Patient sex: F
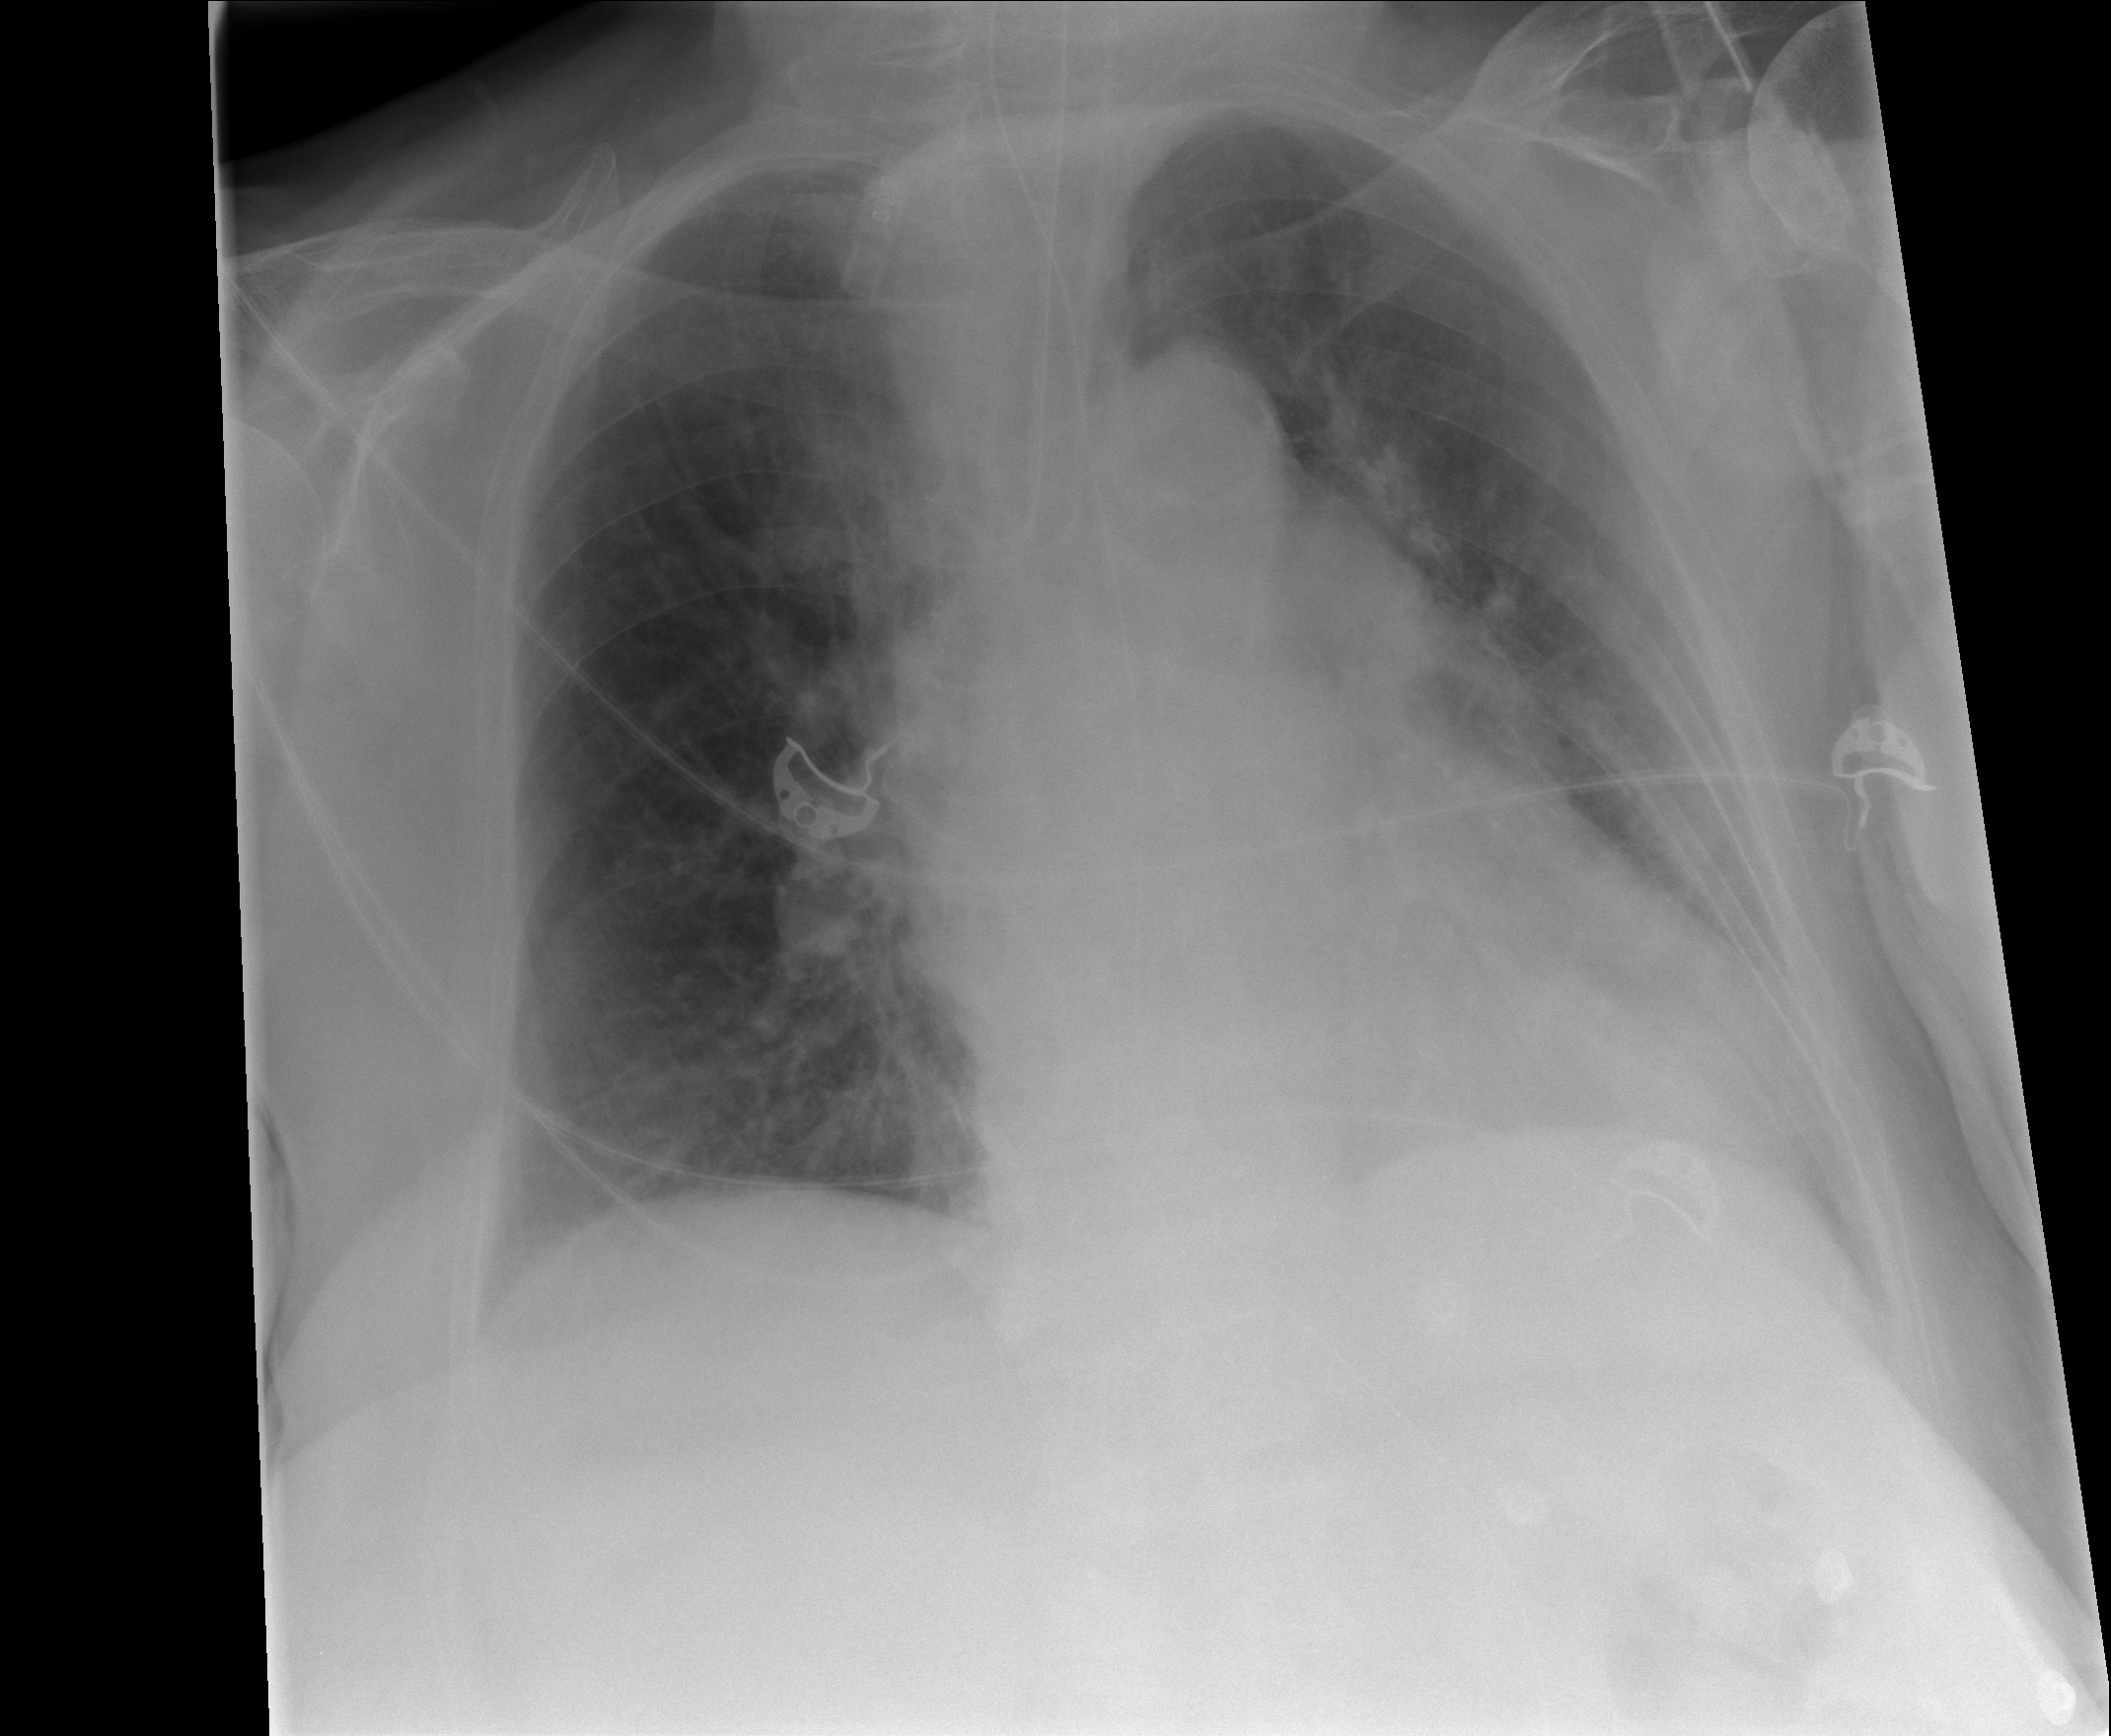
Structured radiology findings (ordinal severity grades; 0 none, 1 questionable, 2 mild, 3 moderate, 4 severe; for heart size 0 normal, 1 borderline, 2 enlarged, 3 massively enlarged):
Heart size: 2
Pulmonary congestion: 2
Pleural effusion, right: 0
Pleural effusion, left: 0
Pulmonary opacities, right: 0
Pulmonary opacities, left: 0
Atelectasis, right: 0
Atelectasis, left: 2